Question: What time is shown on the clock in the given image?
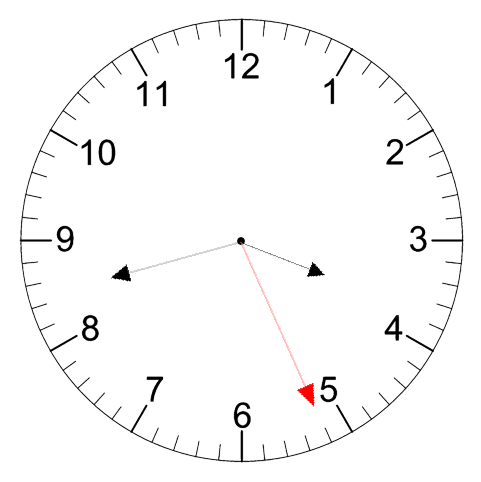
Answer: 03:42:26